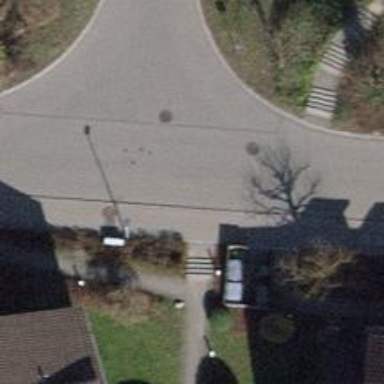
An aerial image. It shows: Kerb serving as barrier.